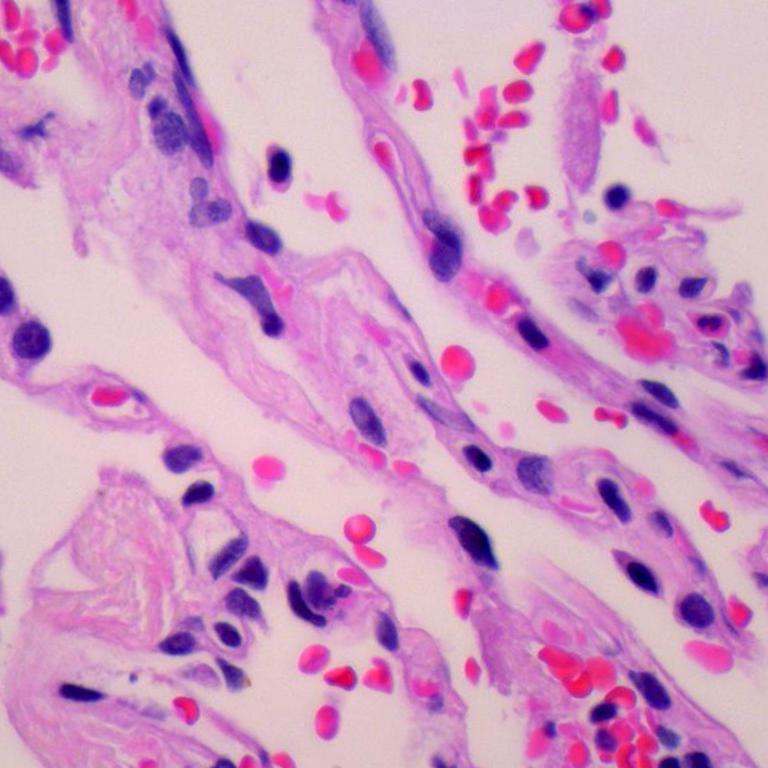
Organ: lung
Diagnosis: benign